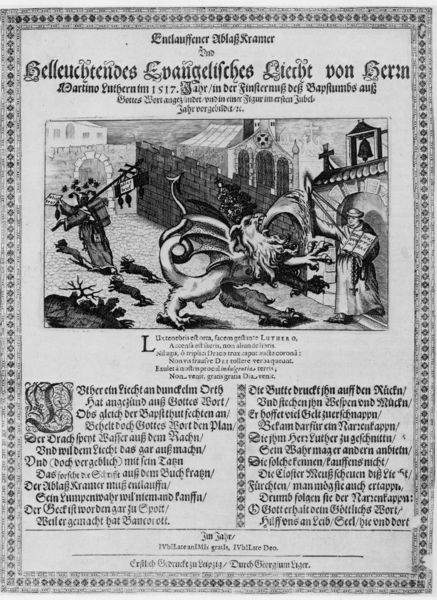
Titel: Entlauffener AblaßKramer Vnd Helleuchtendes Evangelisches Liecht
Künstler: Conrad Grahle
Institution: (Seriendruck)
Schlagwörter: angriff, dunkel, feuer, flügel, kampf, mann, schatten, weiß, stadt, grau, hell, licht, schwarz, zeichnung, hunde, architektur, bibel, böse, rahmen, kirche, blatt, turm, schwanz, holzschnitt, schrift, bogen, mauer, grafik, graphik, spalten, rand, arch, church, cleric, columns, fight, men, papst, priest, religious, sword, white, karikatur, black, gray, old, wall, windows, verzierung, kerze, picture, print, deutsch, floor, tor, flucht, eingang, flamme, buch, burg, kloster, kreuz, druck, radierung, stich, titel, seite, illustration, schwarzweiß, text, zeitung, fliehen, initiale, überschrift, schlange, dämon, ritter, schriftbild, buchdruck, herzen, pope, prediger, pfarrer, glocke, mauern, hölle, teufel, fighting, man, mittelalter, gedicht, fabelwesen, klerus, pastor, priester, house, german, mönch, luther, stadtmauer, death, herz, löwe, abtei, zeilen, paper, kupferstich, black and white, frame, vertreibung, animals, dogs, tail, myth, saint, story, torch, fackel, fraktur, ungeheuer, durck, satan, cross, writing, flugblatt, altdeutsch, drache, wings, abbildung, kicrhe, letters, door, letter, monster, city, newspaper, collums, cathedral, walls, brick, bricks, buildings, gate, fountain, art, verteidigung, monk, monastery, abschnitte, irche, evangelisch, religion, reformation, animal, war, fire, book, crucifix, meran, druckschrift, majuskel, claws, evangelium, dragon, pest, page, pray, lion, önch, border, latin, ablass, flame, böses, kraleen, teufelsaustreibung, middle ages, words, ratten, manuscript, chimere, sign, george, szadt, bell, bilderstreit, phoenix, 1530, hounds, 1517, demon, walker, broadside, news, monch, fable, bw, germanic, type, cowl, griffin, article, mittelwalter, middleage, fairytale, evabgelium, piece, dragon goerg, dragon george, articel, bagpipes, calligraphic, evangliar, evangelisches, alphabets, mnok, 괴물, mquer, 신문 광고의 일부분처럼 보인다, 종교개혁과 관련있는듯하다, 성경, helleuchtendes